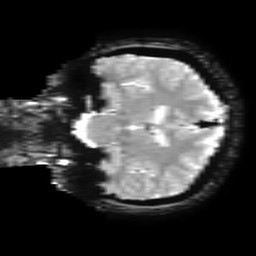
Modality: T2starw
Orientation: coronal
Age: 25
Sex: female
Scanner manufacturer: ge
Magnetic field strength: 3 T
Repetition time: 0.65 s
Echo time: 0.02 s